Question: # OnItemClick & OnItemLongClick not work when just Button put in listview
when i am taking just button in listview
at that time i am shock to see OnItemClick & OnItemLongClick not work .
Please help...
## dbshow.java
'''
public class dbshow extends Activity implements OnItemClickListener,
OnItemLongClickListener {
private ListView lv_database;
private DAtahelper mhelper;
private SQLiteDatabase db;
@Override
protected void onCreate(Bundle savedInstanceState) {
// TODO Auto-generated method stub
super.onCreate(savedInstanceState);
setContentView(R.layout.listview);
init();
showdataquery();
}
private void init() {
// TODO Auto-generated method stub
lv_database = (ListView) findViewById(R.id.lv_database);
lv_database.setOnItemClickListener(this);
lv_database.setOnItemLongClickListener(this);
}
@SuppressLint("NewApi")
private void showdataquery() {
// TODO Auto-generated method stub
mhelper = new DAtahelper(this);
db = mhelper.getReadableDatabase();
String columns[] = { "_id,name,city,phone" };
Cursor c = db.query("vishal", columns, null, null, null, null, null);
c.moveToFirst();
String[] from = { "name", "city", "phone" };
int[] to = { R.id.tv_name, R.id.tv_city, R.id.tv_phone };
SimpleCursorAdapter adapter = new SimpleCursorAdapter(
getApplicationContext(), R.layout.showdata, c, from, to, 0) {
};
lv_database.setAdapter(adapter);
}
@Override
public boolean onItemLongClick(AdapterView<?> arg0, View arg1, int arg2,
long arg3) {
// TODO Auto-generated method stub
Log.e("", "long");
return false;
}
@Override
public void onItemClick(AdapterView<?> arg0, View arg1, int arg2, long arg3) {
// TODO Auto-generated method stub
Log.e("", "item");
}
}
'''
## listview.xml
'''
<LinearLayout xmlns:android="http://schemas.android.com/apk/res/android"
android:layout_width="fill_parent"
android:layout_height="fill_parent"
android:orientation="vertical" >
<ListView
android:id="@+id/lv_database"
android:layout_width="match_parent"
android:layout_height="wrap_content" >
</ListView>
</LinearLayout>
'''
## showdata.xml
'''
<?xml version="1.0" encoding="utf-8"?>
<LinearLayout xmlns:android="http://schemas.android.com/apk/res/android"
android:id="@+id/LinearLayout1"
android:layout_width="match_parent"
android:layout_height="match_parent"
android:orientation="vertical" >
<TextView
android:id="@+id/tv_name"
android:layout_width="wrap_content"
android:layout_height="wrap_content"
android:text="TextView"
android:textColor="@android:color/black" />
<TextView
android:id="@+id/tv_city"
android:layout_width="wrap_content"
android:layout_height="wrap_content"
android:text="TextView"
android:textColor="@android:color/black" />
<Button
android:id="@+id/button1"
android:layout_width="wrap_content"
android:layout_height="wrap_content"
android:text="Button" />
<TextView
android:id="@+id/tv_phone"
android:layout_width="wrap_content"
android:layout_height="wrap_content"
android:text="TextView"
android:textColor="@android:color/black" />
</LinearLayout>
'''
## image of listview

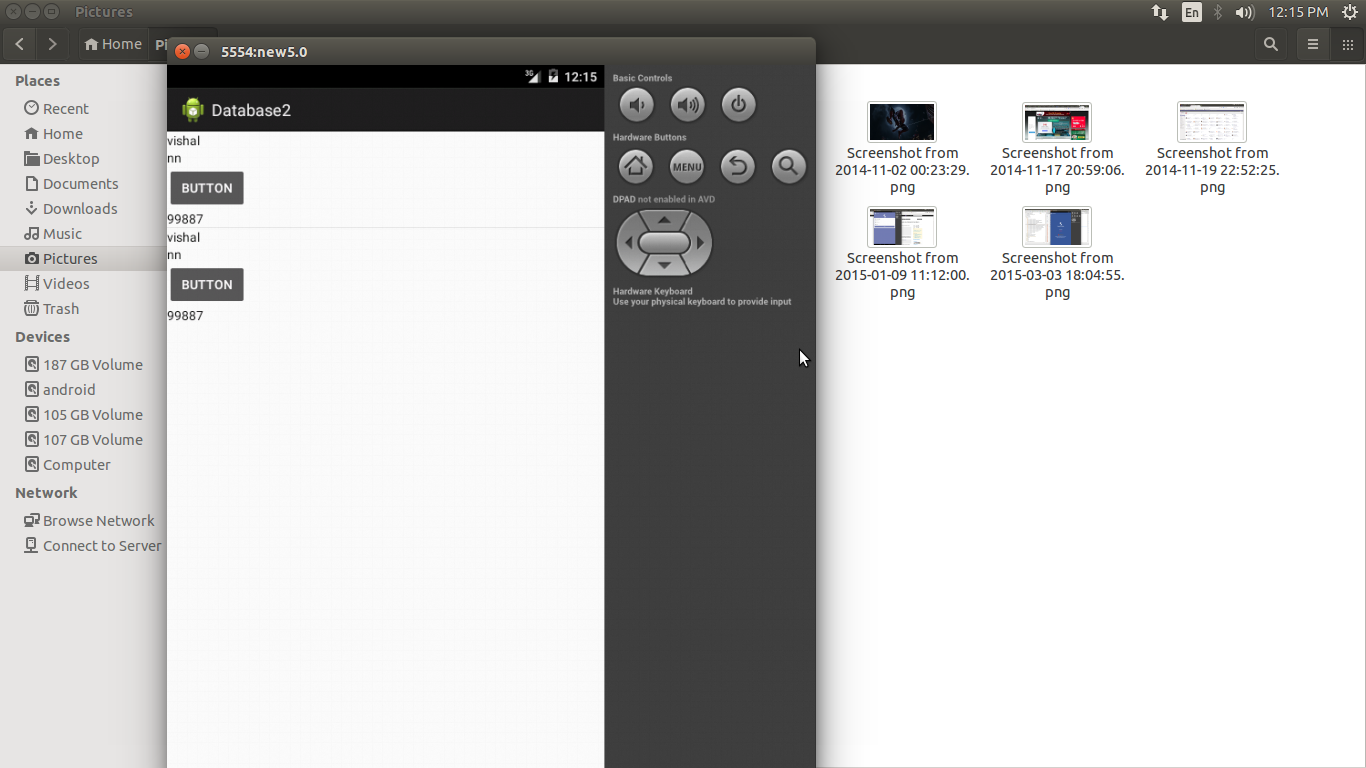
Answer: Please take a look at this tutorial.
<URL>
Basically, you have to create your custom ArrayAdapter, and on its xml and getView to have something like this:
'''
<RelativeLayout xmlns:android="http://schemas.android.com/apk/res/android"
xmlns:tools="http://schemas.android.com/tools"
android:layout_width="match_parent"
android:layout_height="match_parent"
android:padding="4dp"
tools:context=".MainActivity" >
<TextView
android:id="@+id/textName"
android:layout_width="wrap_content"
android:layout_height="wrap_content"
android:layout_alignParentLeft="true"
android:layout_alignParentTop="true"
android:text="Name:"
android:textAppearance="?android:attr/textAppearanceLarge" />
<TextView
android:id="@+id/textAge"
android:layout_width="wrap_content"
android:layout_height="wrap_content"
android:layout_alignParentLeft="true"
android:layout_below="@+id/textName"
android:layout_marginTop="5dp"
android:text="Age:"
android:textAppearance="?android:attr/textAppearanceLarge"
android:textSize="16sp" />
<Button
android:id="@+id/btnEdit"
android:layout_width="80dp"
android:layout_height="40dp"
android:layout_alignParentRight="true"
android:layout_alignParentTop="true"
android:background="#99CC"
android:focusable="false"
android:focusableInTouchMode="false"
android:text="Edit"
android:textColor="#FFFFFF" />
<Button
android:id="@+id/btnDelete"
android:layout_width="80dp"
android:layout_height="40dp"
android:layout_alignParentRight="true"
android:layout_below="@+id/btnEdit"
android:layout_marginTop="3dp"
android:background="#99CC"
android:focusable="false"
android:focusableInTouchMode="false"
android:text="Delete"
android:textColor="#FFFFFF" />
<TextView
android:id="@+id/textAddr"
android:layout_width="wrap_content"
android:layout_height="wrap_content"
android:layout_alignParentLeft="true"
android:layout_below="@+id/textAge"
android:layout_marginTop="5dp"
android:text="Address:" />
</RelativeLayout>
'''
And for the custom adapter:
'''
@Override
public View getView(int position, View convertView, ViewGroup parent) {
View item = convertView;
StudentWrapper StudentWrapper = null;
if (item == null) {
LayoutInflater inflater = ((Activity) context).getLayoutInflater();
item = inflater.inflate(layoutResourceId, parent, false);
StudentWrapper = new StudentWrapper();
StudentWrapper.name = (TextView) item.findViewById(R.id.textName);
StudentWrapper.age = (TextView) item.findViewById(R.id.textAge);
StudentWrapper.address = (TextView) item.findViewById(R.id.textAddr);
StudentWrapper.edit = (Button) item.findViewById(R.id.btnEdit);
StudentWrapper.delete = (Button) item.findViewById(R.id.btnDelete);
item.setTag(StudentWrapper);
} else {
StudentWrapper = (StudentWrapper) item.getTag();
}
Student student = students.get(position);
StudentWrapper.name.setText(student.getName());
StudentWrapper.age.setText(student.getAge());
StudentWrapper.address.setText(student.getAddress());
StudentWrapper.edit.setOnClickListener(new OnClickListener() {
@Override
public void onClick(View v) {
Toast.makeText(context, "Edit", Toast.LENGTH_LONG).show();
}
});
StudentWrapper.delete.setOnClickListener(new OnClickListener() {
@Override
public void onClick(View v) {
Toast.makeText(context, "Delete", Toast.LENGTH_LONG).show();
}
});
return item;
}
'''
And in your main Activity, you can also enable click on the listview items:
'''
listview.setOnItemClickListener(new OnItemClickListener() {
@Override
public void onItemClick(AdapterView<?> parent, View v,
final int position, long id) {
Toast.makeText(MainActivity.this,
"List Item Clicked:" + position, Toast.LENGTH_LONG)
.show();
}
});
'''